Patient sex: M
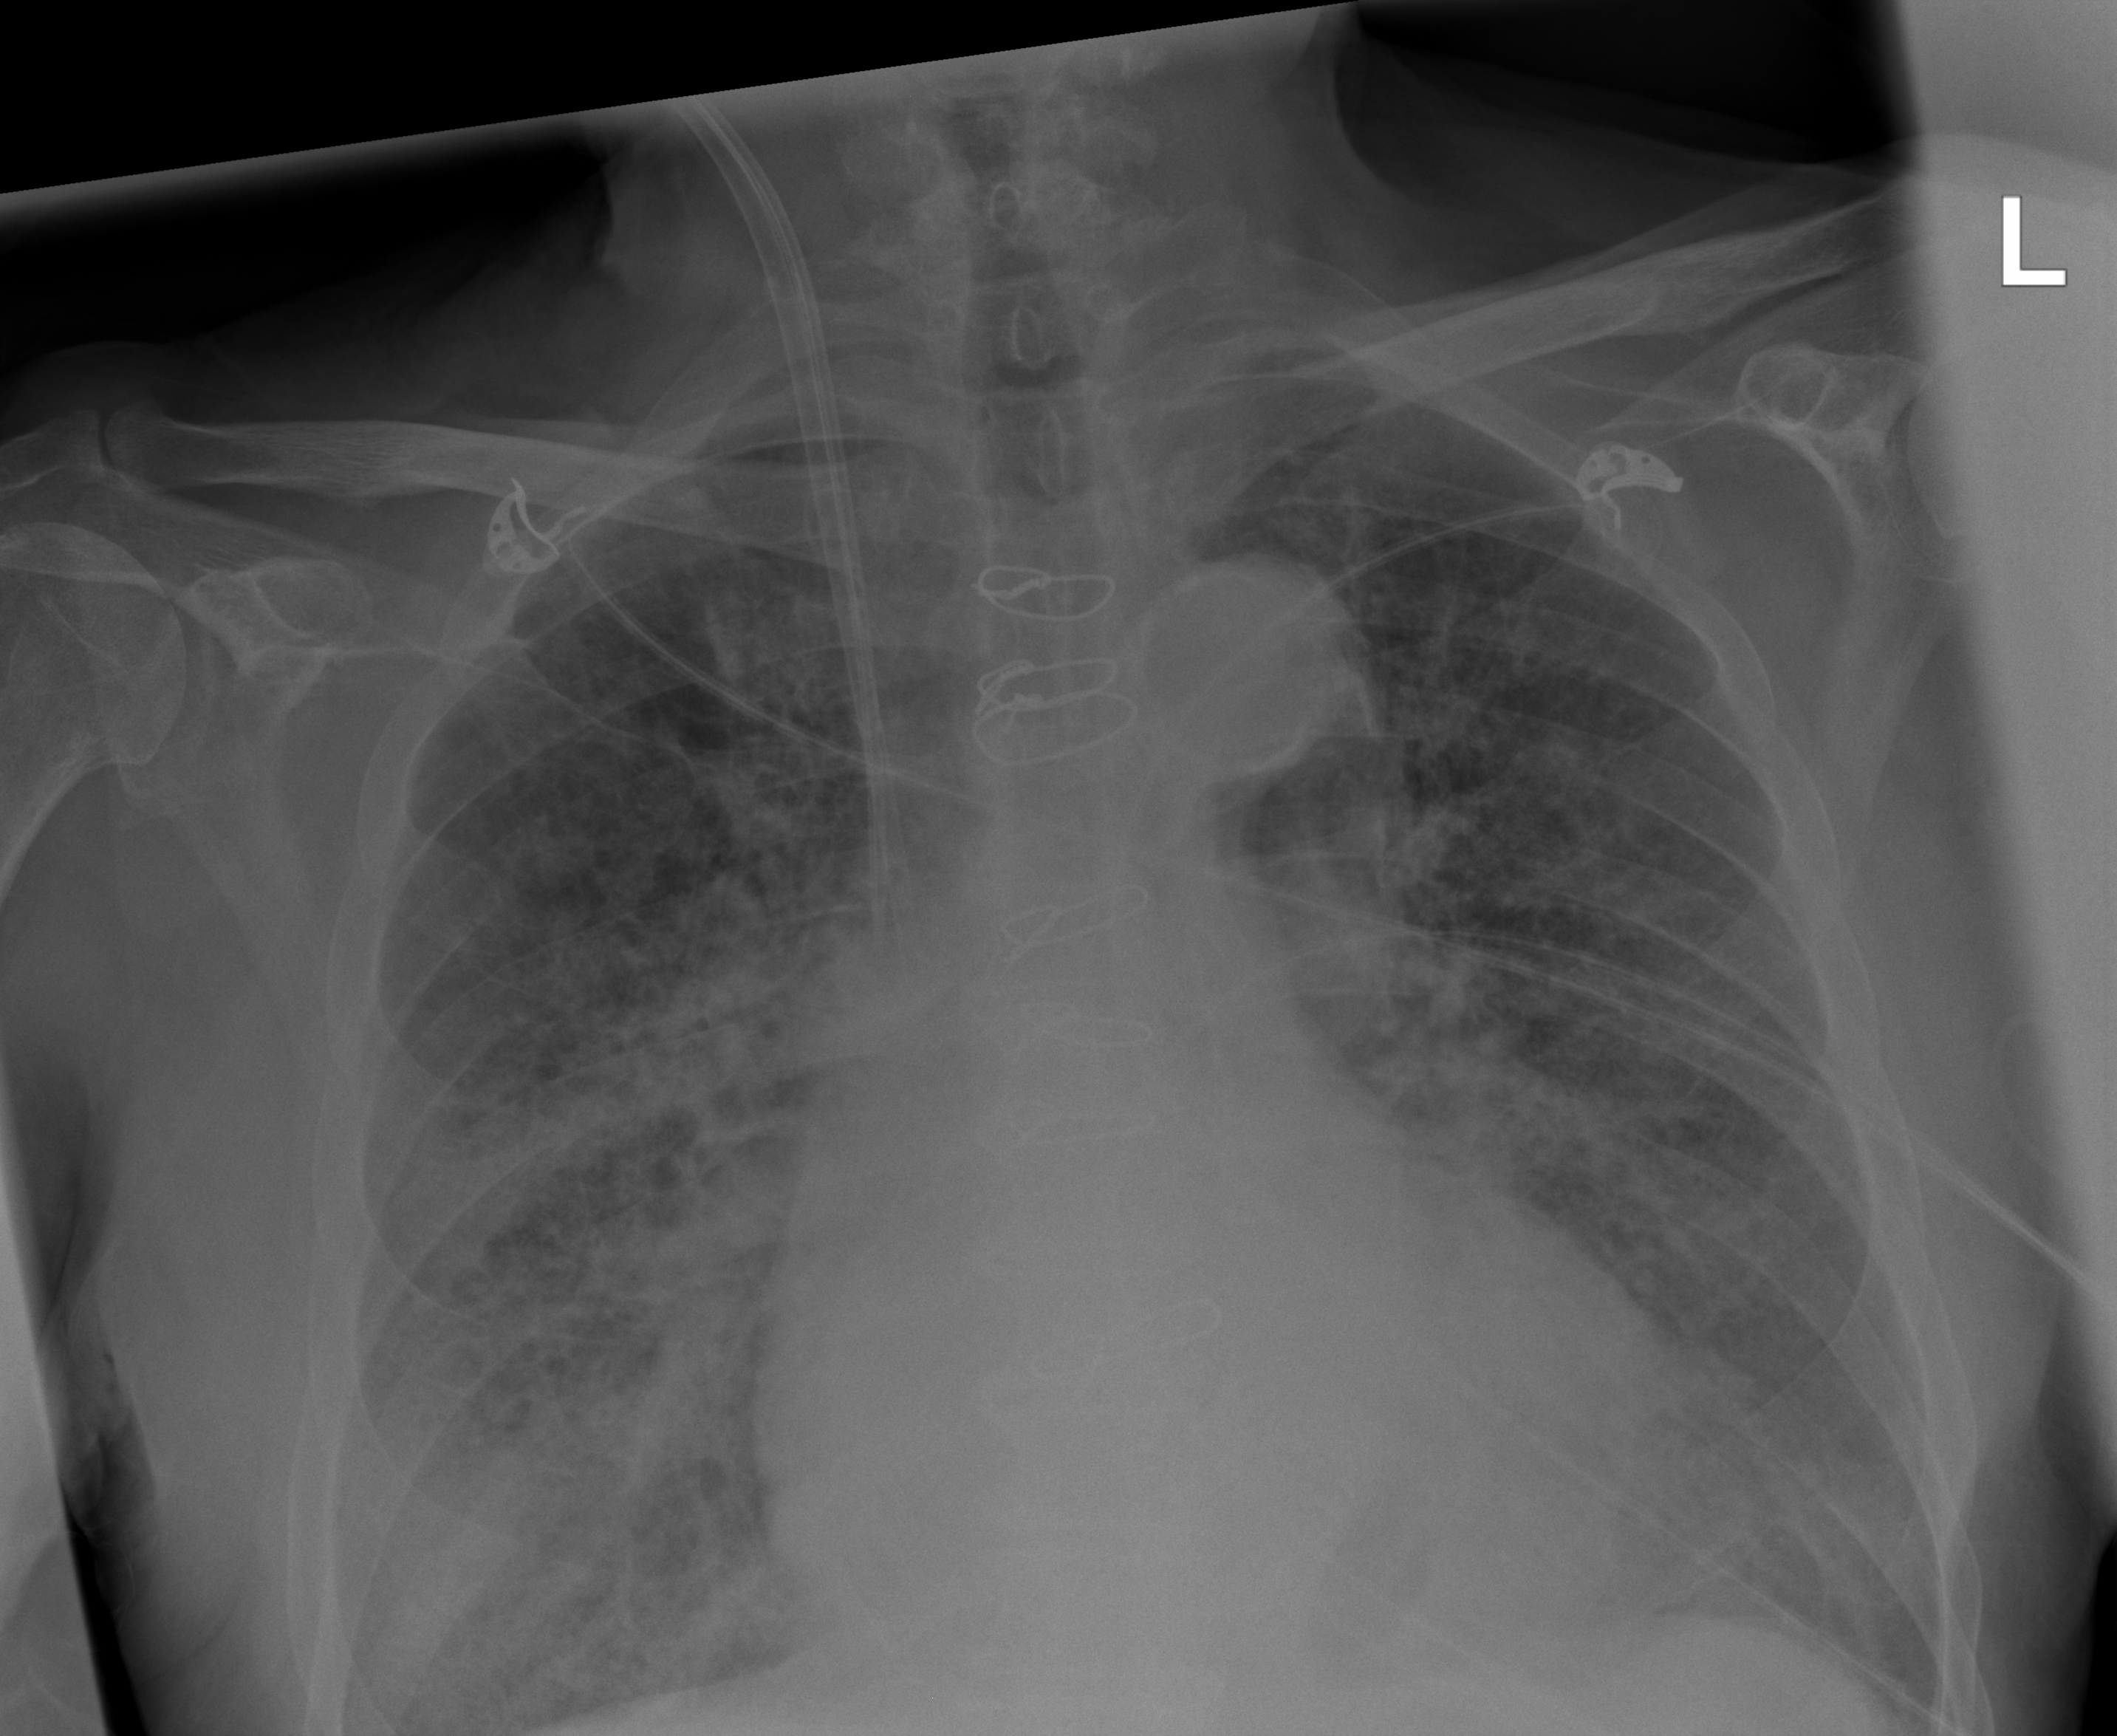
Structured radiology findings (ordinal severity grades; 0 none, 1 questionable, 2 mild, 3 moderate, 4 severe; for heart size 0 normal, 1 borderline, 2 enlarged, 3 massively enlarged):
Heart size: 2
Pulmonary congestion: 0
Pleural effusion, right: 0
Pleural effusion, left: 0
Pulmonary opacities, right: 3
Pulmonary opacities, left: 2
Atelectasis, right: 2
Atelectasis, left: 2